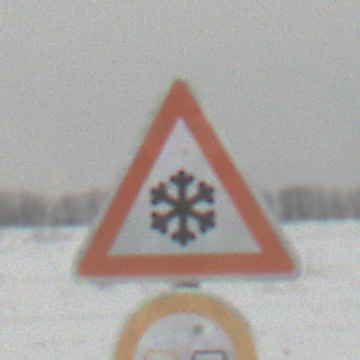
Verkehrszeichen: SchneeOderEisglaette
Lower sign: Ueberholverbot
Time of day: MorningAfternoon
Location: Outdoor (Nature)
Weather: Overcast
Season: Winter
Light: Natural